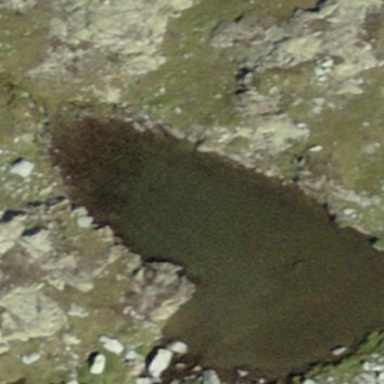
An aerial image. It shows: Lake with natural water.